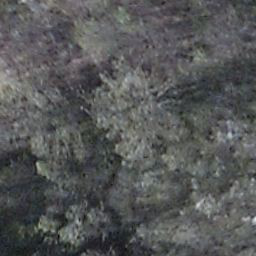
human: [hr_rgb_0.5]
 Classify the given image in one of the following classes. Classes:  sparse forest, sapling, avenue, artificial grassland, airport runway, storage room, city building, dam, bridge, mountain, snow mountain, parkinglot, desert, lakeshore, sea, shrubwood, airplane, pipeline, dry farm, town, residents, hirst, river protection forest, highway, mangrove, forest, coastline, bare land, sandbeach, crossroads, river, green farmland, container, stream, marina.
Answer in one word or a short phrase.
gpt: shrubwood